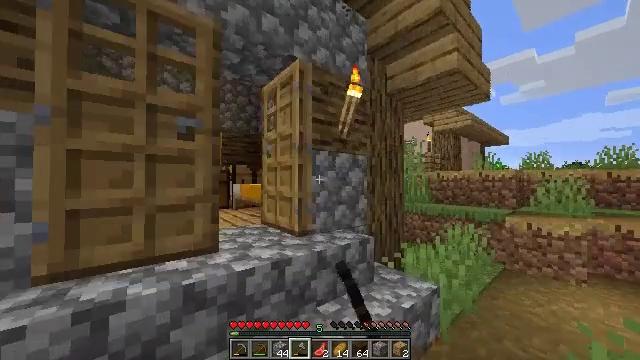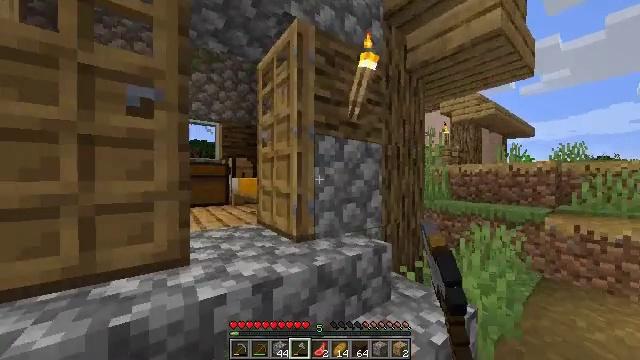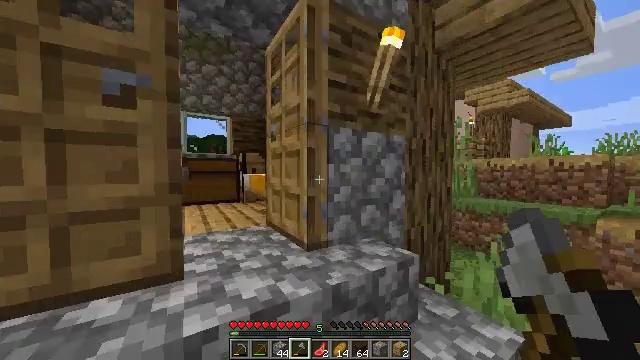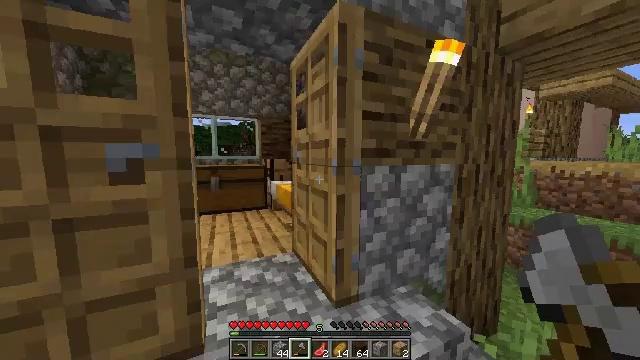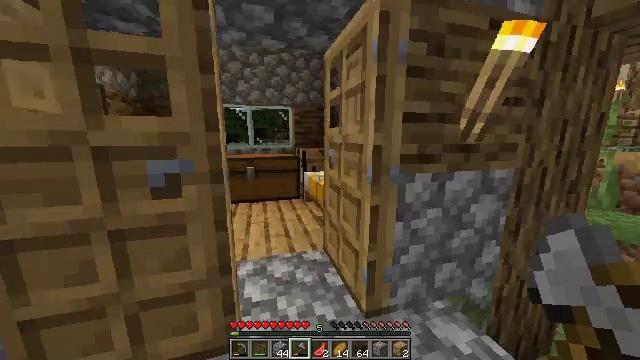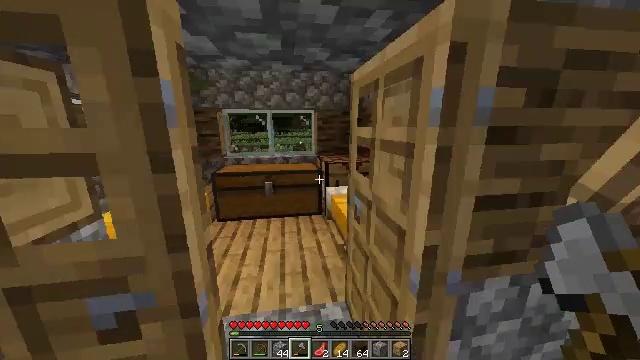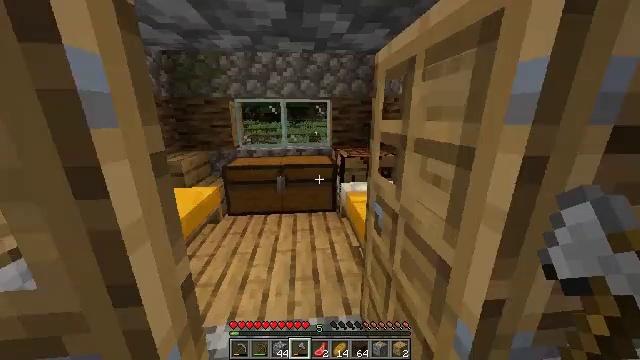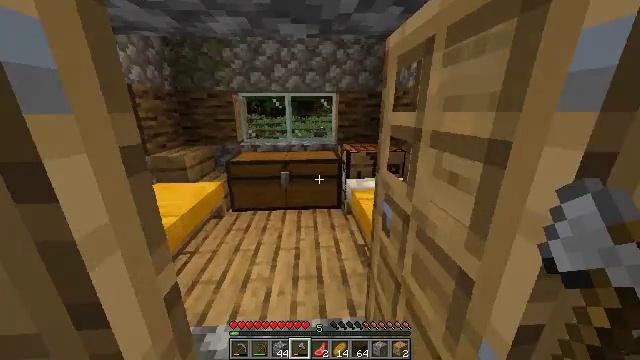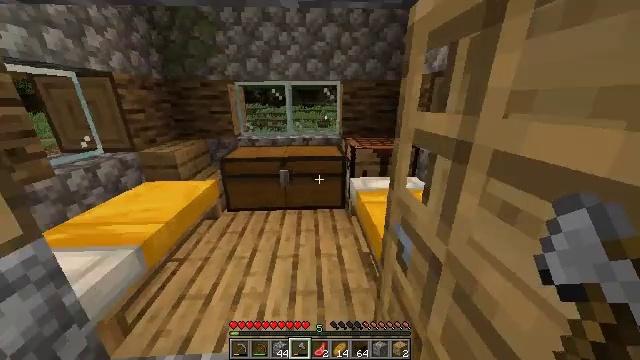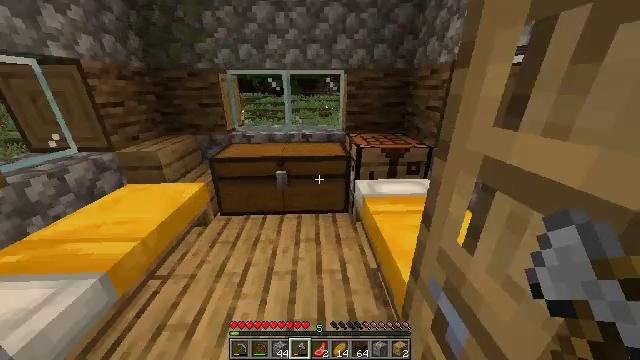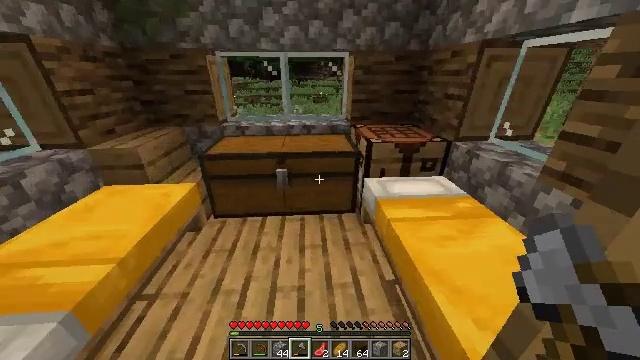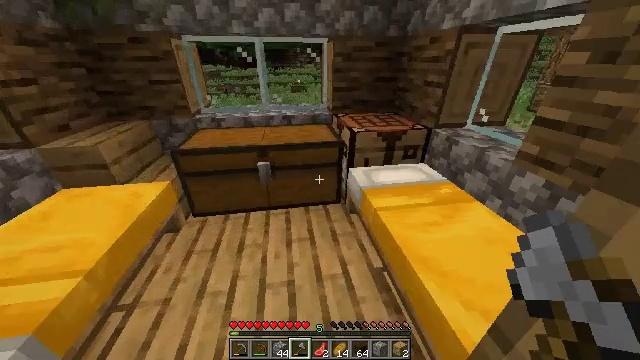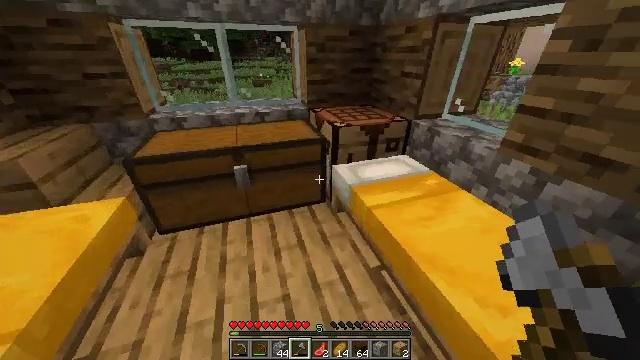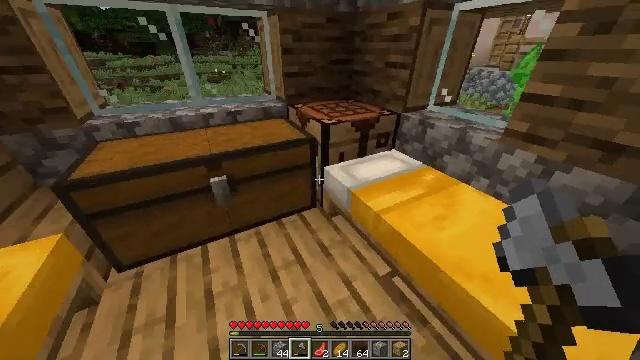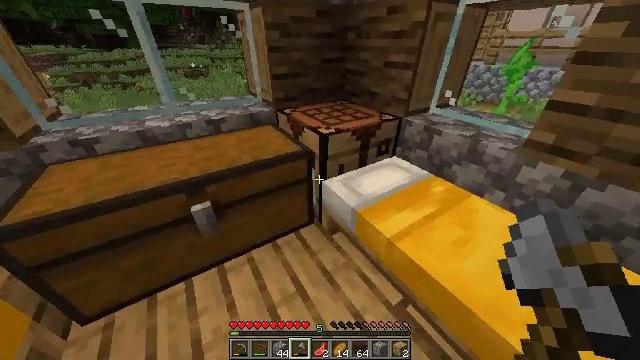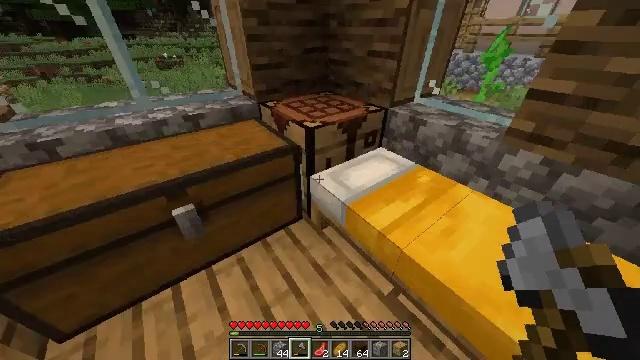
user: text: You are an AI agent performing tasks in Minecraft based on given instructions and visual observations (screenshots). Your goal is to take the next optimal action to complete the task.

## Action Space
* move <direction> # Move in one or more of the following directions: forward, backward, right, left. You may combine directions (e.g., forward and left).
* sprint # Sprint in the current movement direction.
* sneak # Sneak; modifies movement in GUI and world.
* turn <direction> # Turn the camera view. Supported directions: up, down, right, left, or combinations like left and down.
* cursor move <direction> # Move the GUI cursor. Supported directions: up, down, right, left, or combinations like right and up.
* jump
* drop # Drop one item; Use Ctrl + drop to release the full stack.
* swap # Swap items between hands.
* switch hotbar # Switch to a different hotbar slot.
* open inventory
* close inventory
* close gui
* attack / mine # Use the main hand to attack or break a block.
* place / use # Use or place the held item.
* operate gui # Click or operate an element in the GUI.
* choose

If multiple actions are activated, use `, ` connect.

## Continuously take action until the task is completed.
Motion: motion action
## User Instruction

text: Break the yellow bed.
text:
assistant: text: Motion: move forward, turn left and down
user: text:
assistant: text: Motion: move forward, turn left and down
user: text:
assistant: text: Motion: move forward, turn left and down
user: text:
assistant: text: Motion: move forward, turn left and down
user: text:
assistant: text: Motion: move forward, turn left and down
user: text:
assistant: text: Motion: move forward, turn left and down
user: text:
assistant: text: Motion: move forward, turn left and down
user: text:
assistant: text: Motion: move forward, turn left and down
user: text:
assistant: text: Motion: move forward and move left, turn down
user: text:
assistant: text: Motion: move forward and move left, turn right and down
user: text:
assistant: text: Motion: move forward and move left, turn right and down
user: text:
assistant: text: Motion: move forward and move left, turn right and down
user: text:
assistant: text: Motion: move forward, turn right and down
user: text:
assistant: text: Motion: move forward, turn right and down
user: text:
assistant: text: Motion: move forward, turn right and down
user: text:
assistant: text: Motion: move forward, turn right and down
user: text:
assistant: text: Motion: turn right and down
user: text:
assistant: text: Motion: turn right and down, attack / mine
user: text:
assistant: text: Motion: turn right and down, attack / mine
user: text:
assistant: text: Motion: turn right and down, attack / mine
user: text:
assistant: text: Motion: turn right, attack / mine
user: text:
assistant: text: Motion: turn right, attack / mine
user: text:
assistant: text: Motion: attack / mine
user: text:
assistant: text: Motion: attack / mine
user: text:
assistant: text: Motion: attack / mine
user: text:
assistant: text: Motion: attack / mine
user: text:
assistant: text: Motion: attack / mine
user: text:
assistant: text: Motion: attack / mine